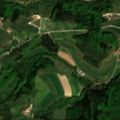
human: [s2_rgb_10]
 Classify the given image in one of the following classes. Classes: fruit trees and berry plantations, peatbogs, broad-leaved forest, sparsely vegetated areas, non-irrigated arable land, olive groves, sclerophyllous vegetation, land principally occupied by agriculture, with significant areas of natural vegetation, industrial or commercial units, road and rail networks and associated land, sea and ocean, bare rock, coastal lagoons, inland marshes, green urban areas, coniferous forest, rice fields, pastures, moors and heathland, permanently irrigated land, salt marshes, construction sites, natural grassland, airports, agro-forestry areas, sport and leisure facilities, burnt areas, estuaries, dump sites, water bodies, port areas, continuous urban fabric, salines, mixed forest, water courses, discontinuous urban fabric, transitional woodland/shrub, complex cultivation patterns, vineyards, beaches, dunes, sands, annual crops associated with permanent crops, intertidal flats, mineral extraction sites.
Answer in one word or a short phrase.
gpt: discontinuous urban fabric, pastures, complex cultivation patterns, mixed forest